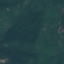
Land use / land cover: Forest